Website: bh-photo
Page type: billing-address
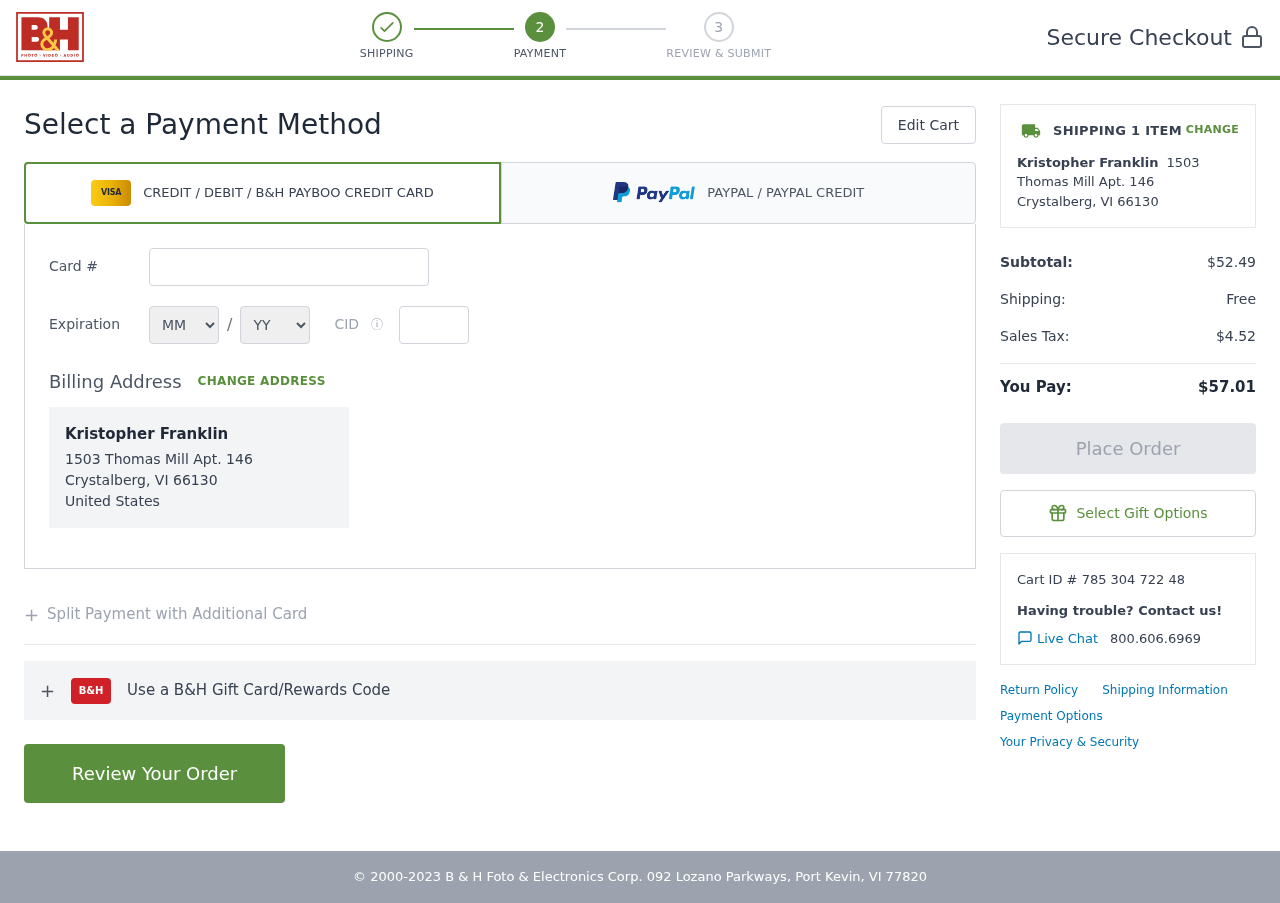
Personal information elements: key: PII_CARD_CVV
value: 260
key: PII_CARD_EXPIRY_MONTH
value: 04
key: PII_CARD_EXPIRY_YEAR
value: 26
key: PII_CARD_NUMBER
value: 2252 9312 1029 2089
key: PII_CITY_STATE_ZIP
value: Crystalberg, VI 66130
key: PII_COUNTRY
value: United States
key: PII_FULLNAME
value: Kristopher Franklin
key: PII_STREET
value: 1503 Thomas Mill Apt. 146
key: PII_FULLNAME2
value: Kristopher Franklin
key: PII_CITY
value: Crystalberg
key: PII_STATE
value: VI
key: PII_STATE_ABBR
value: VI
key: PII_POSTCODE
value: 66130
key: PII_POSTCODE_FULL
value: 66130
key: PII_CITY_STATE
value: Crystalberg, VI
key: PII_POSTCODE_NUMERIC
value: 66130
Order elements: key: ORDER_NUM_ITEMS
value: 1
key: ORDER_SUBTOTAL
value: $52.49
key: ORDER_SHIPPING_COST
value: Free
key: ORDER_TAX
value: $4.52
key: ORDER_TOTAL
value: $57.01
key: ORDER_ID
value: Cart ID # 785 304 722 48